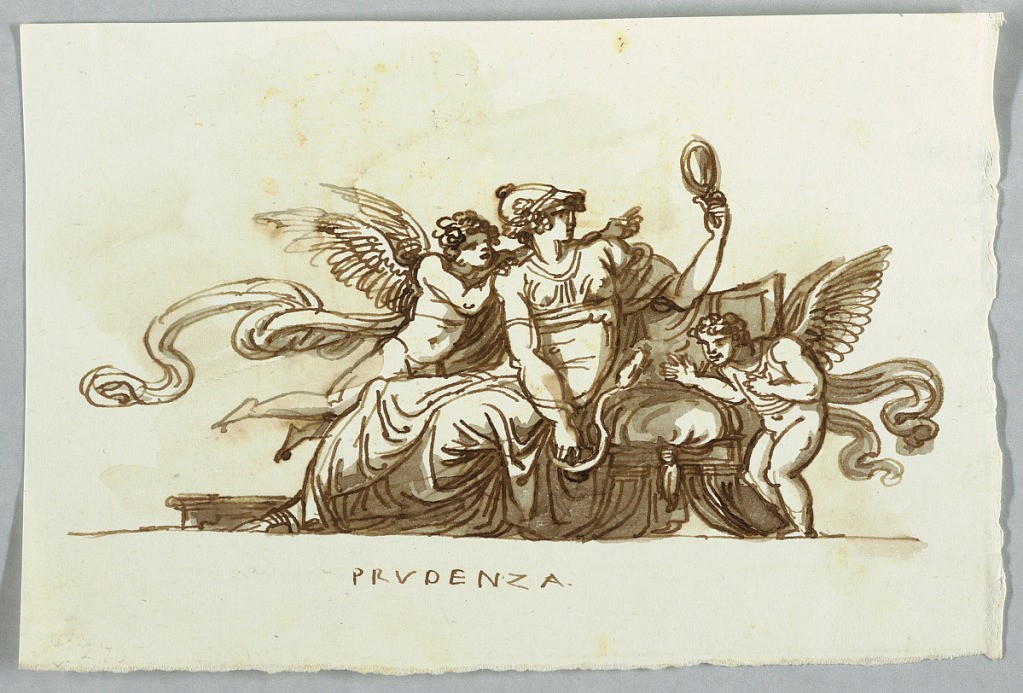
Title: Prudence
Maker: Felice Giani, Italian, 1758–1823
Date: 1816
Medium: Pen and brown ink, brown wash over traces of graphite on cream laid paper
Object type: Drawing
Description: Woman with helmet shown seated and peering in looking glass at which putto beside her points. Another putto looks at snake which surrounds her left arm.